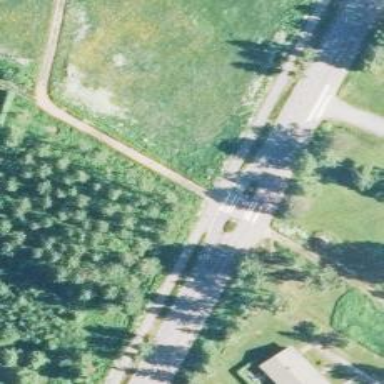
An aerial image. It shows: Asphalt cycleway.